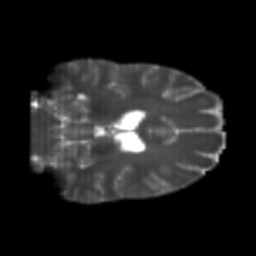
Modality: T2w
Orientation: coronal
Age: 25
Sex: female
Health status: healthy
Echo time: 0.074 s